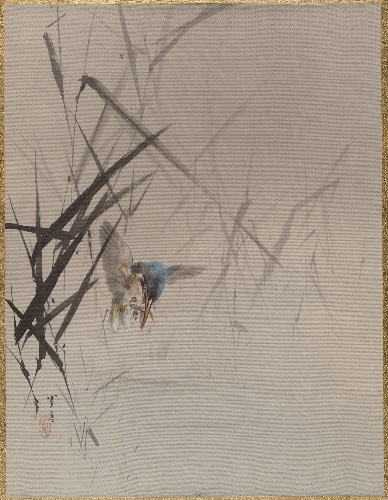
Artist: Watanabe Seitei
Artist bio: Japanese, 1851–1918
Date: ca. 1887
Object type: Album leaf
Classification: Paintings
Medium: Album leaf; ink and color on silk
Culture: Japan
Period: Meiji period (1868–1912)
Dimensions: 14 1/8 x 10 3/4 in. (35.9 x 27.3 cm)
Department: Asian Art
Credit line: Charles Stewart Smith Collection, Gift of Mrs. Charles Stewart Smith, Charles Stewart Smith Jr., and Howard Caswell Smith, in memory of Charles Stewart Smith, 1914
Accession year: 1914
Repository: Metropolitan Museum of Art, New York, NY
Tags: Birds|Fish